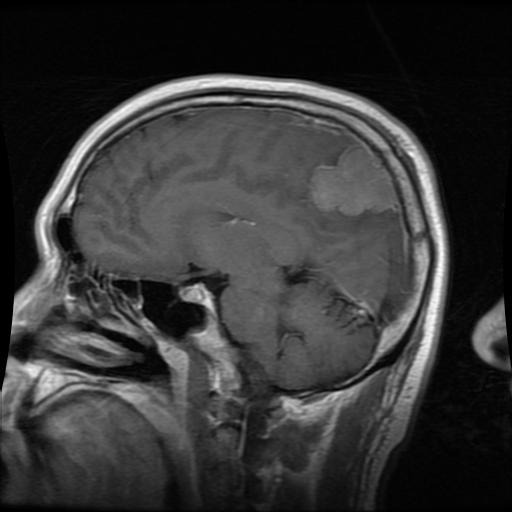
Label: meningioma